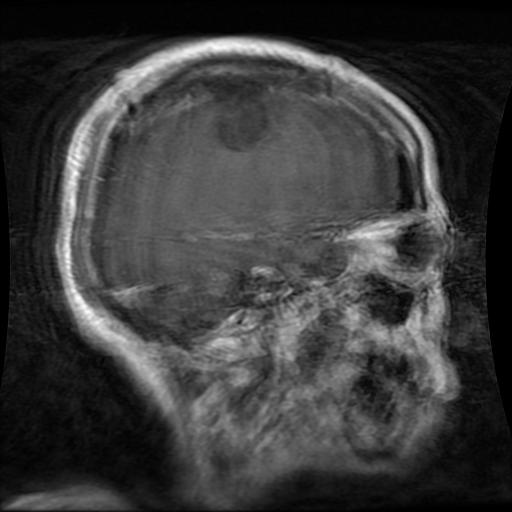
Label: glioma